Question: I need to know just how to achieve the purpose of the image below (Contact info view and Inquiry view) any suggestion will be great even without writing code.
the image:

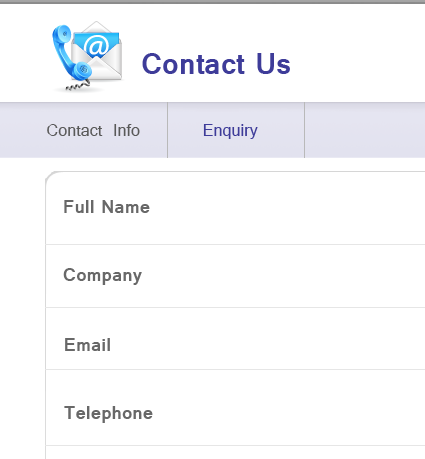
Answer: 1. Place two views with identical frame in one viewcontroller and make on of them hidden. When user switch Contact Info to Enquiry then make hidden another view, just change hidden property for views.
2. If those views is a UITableView then use one UITableView with different datasources and change logic into UITableView delegate methods.